Interaction volume radius: 5 \u00c5
Interaction volume height: 10 \u00c5
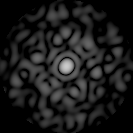
Disorder parameter: 0.8026